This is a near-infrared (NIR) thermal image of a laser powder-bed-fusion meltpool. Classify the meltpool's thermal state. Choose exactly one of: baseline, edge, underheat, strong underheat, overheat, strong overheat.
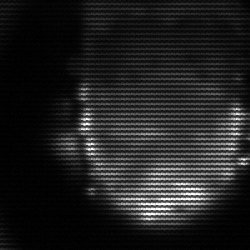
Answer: baseline